Question: So, I am supposed to print out the following series using a C program:

I decide to use a recursive approach and come up with this code:
'''
#include<stdio.h>
float series(int n, float x)
{
float prod;
if(n==1)
return 1;
else
{
prod = (x*x)/((2*n-2)(2*n-3)); //line 10
return prod*series(n-1,x);
}
}
int main()
{
int n;
float x;
printf("
Enter the values of n and x : ");
scanf("%d %f",&n,&x);
printf("
The series is :");
for(int i=1;i<=n;i++)
printf(" %f,",series(i,x));
printf("
");
return 0;
}
'''
But this gives an error on line 10:
'error: called object type 'int' is not a function or function pointer'
I don't see any syntactical error on the line. It would be great if you could point it out.
Thank You!
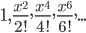
Answer: '''
prod = (x*x)/((2*n-2)(2*n-3)); //line 10
'''
should be
'''
prod = (x*x)/((2*n-2)*(2*n-3)); //line 10
'''
The compiler sees this as a function call where '2*n-2' is the function pointer and '2*n-3' is the argument.